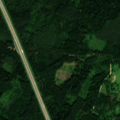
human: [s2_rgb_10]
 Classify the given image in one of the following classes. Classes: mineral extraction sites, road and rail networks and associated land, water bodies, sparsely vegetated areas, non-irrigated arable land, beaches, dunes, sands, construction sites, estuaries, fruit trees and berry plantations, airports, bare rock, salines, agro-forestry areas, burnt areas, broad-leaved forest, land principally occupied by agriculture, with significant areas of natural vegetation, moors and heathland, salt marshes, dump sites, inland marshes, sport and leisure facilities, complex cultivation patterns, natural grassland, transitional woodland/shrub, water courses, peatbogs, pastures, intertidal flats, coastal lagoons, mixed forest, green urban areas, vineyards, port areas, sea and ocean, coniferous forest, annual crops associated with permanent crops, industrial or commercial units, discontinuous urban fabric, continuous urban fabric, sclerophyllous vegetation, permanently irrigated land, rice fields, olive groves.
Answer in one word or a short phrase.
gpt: coniferous forest, mixed forest, transitional woodland/shrub